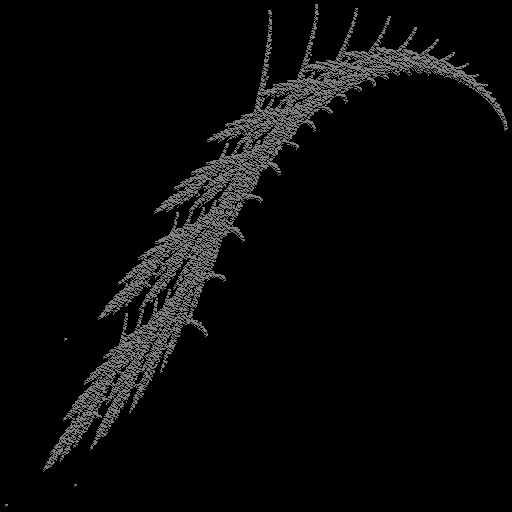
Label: snail